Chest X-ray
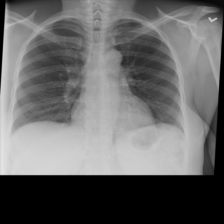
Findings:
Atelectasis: negative
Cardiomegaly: negative
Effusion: negative
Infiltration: negative
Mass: negative
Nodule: negative
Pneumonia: negative
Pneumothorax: negative
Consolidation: negative
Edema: negative
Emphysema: negative
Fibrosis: negative
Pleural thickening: negative
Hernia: negative